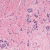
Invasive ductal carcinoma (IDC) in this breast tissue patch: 0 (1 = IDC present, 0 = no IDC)